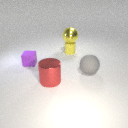
small yellow rubber cylinder below large yellow metal sphere